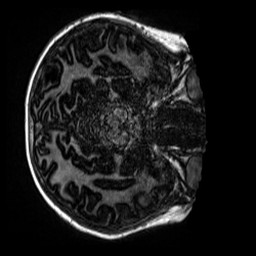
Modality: MP2RAGE
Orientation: axial
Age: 10
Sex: female
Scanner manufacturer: siemens
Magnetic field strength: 3 T
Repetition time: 4 s
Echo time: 0.00299 s